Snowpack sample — Buffalo Mountain, Silverthorne, Colorado, USA (1/25/25, 10:11 AM MST)
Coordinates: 39.6222, -106.1139
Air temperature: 22 °F
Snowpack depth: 110 cm
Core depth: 30 cm
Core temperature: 42.8 °F
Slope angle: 12°, slope face: 102°
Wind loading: high
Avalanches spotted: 0
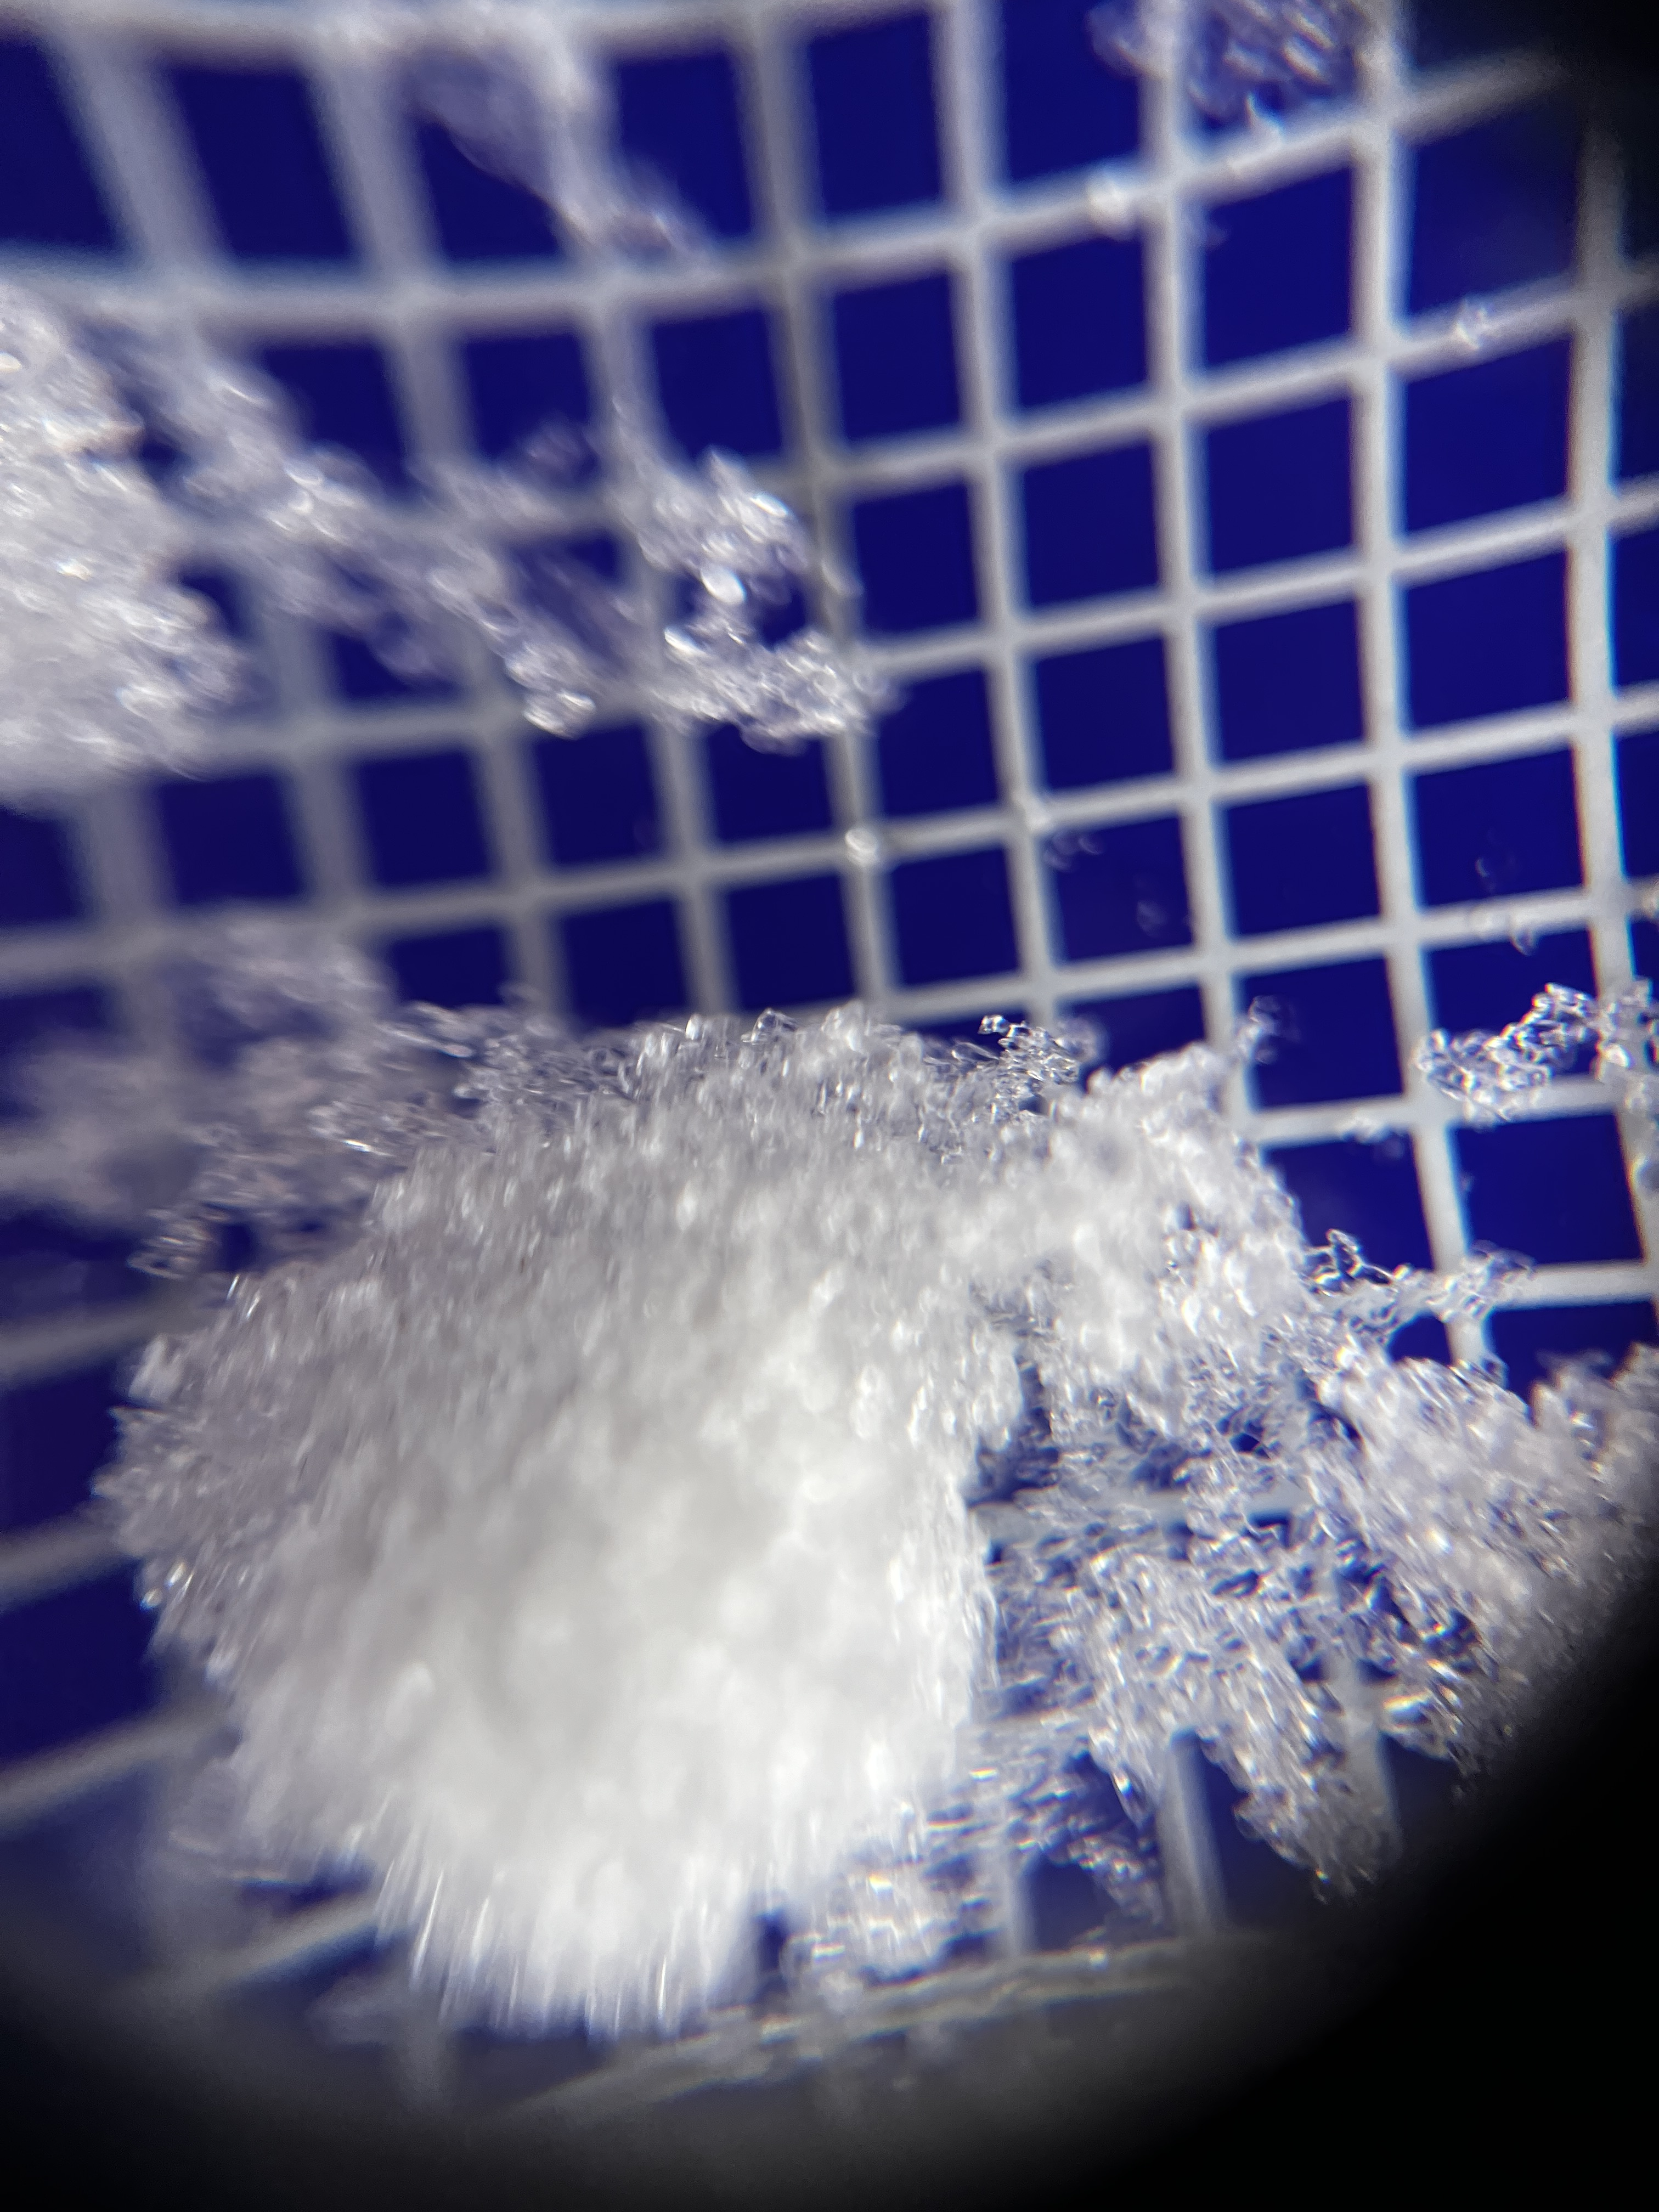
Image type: magnified_profile
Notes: No avalanches nearby, collected on the outskirts of a fire break 15 meters from the treeline, on way to Buffalo and Red Mountain